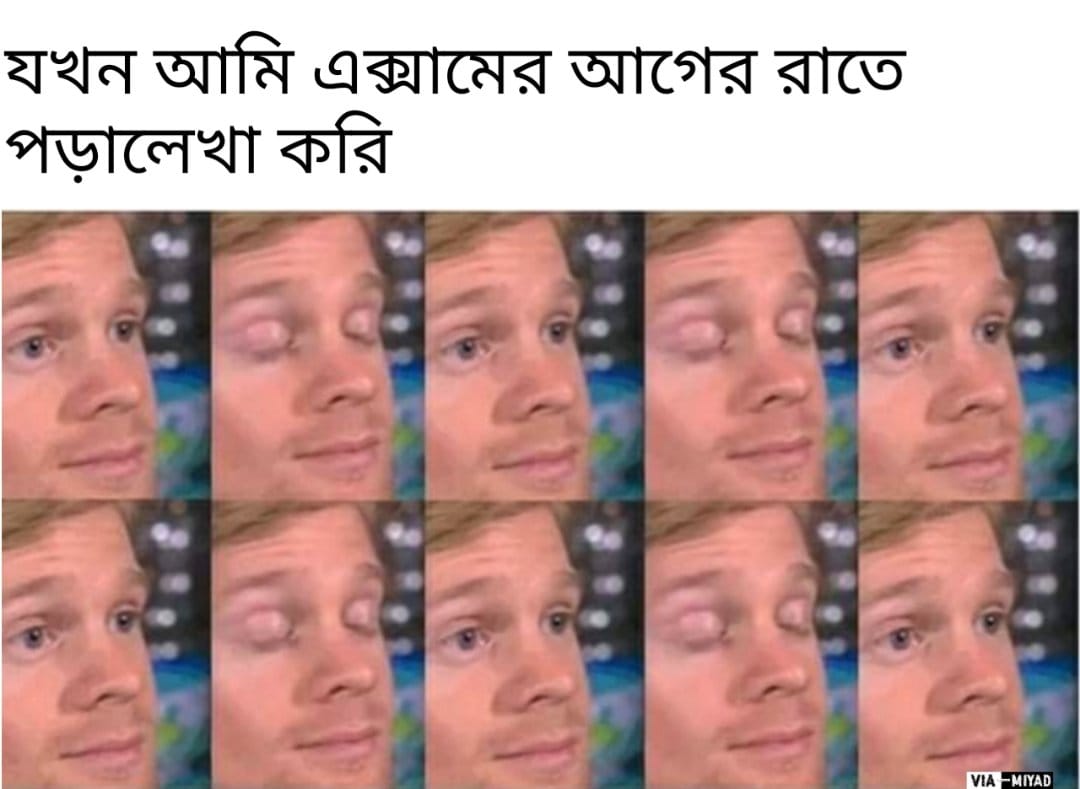
Caption: যখন আমি এক্সামের আগের রাতে পড়ালেখা করি
Label: non-hate